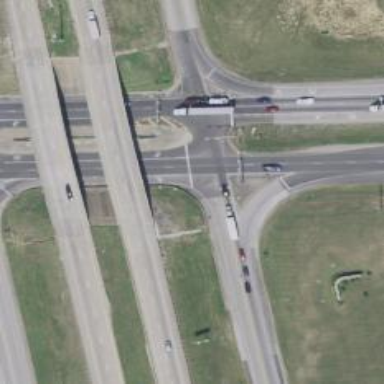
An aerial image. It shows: Trunk link highway.